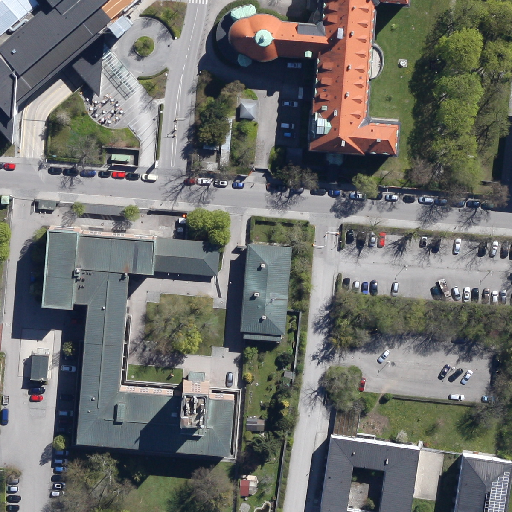
Referring expression: car in the parking area